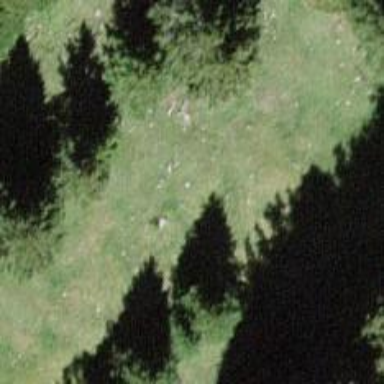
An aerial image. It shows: Needle-leaved tree in nature.